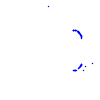
Particle: kaon